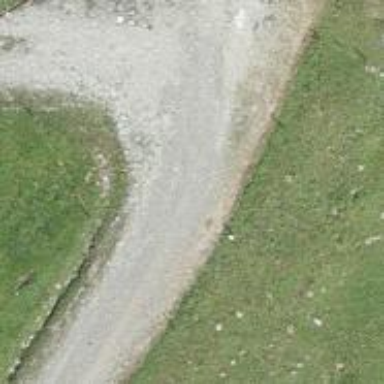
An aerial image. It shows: Gravel track.